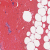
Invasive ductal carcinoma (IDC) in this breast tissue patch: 0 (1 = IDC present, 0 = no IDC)